Question: The HTML involved is similar to this:

<URL>
I cannot change the html, it is auto generated. I need to perform an event once a specific "option" is picked from the dropdown list, however at the moment I can't reference it, as nothing in the html seems to change.
For example, once changed to option 2, call an alert.
Thanks guys.
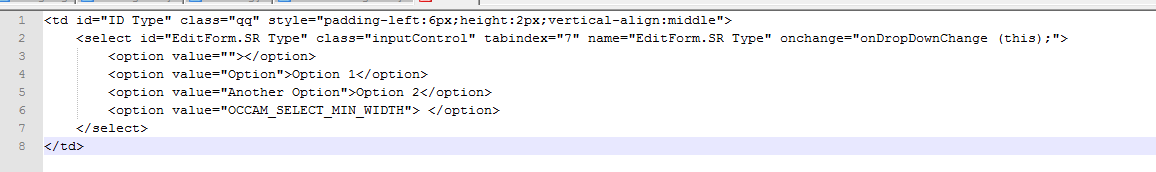
Answer: What you can do is listen for the 'change' event with jQuery which is raised when the seletion is changed. After which you can query to see if the particular one you're interested in is selected
'''
$(document).ready(function() {
$('#EditForm.SR').change( function() {
if ($('#EditForm.SR option:selected').val() === 'Option2') {
// Option 2 is selected
}
});
});
'''